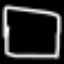
Label: square